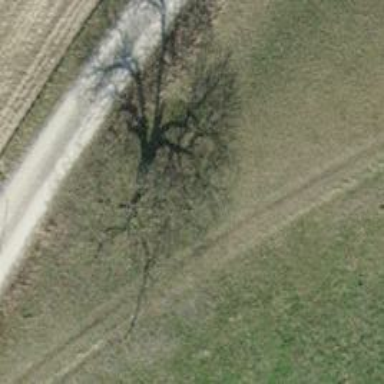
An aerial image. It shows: Single tag "natural: tree."